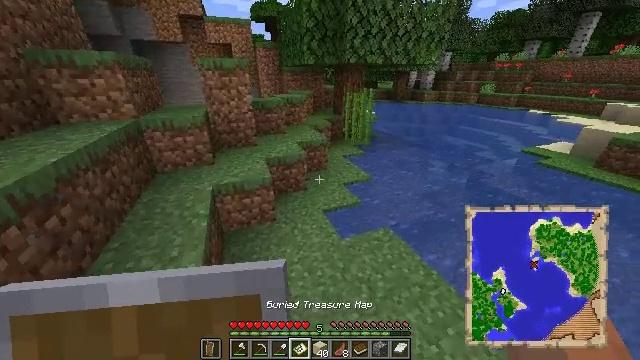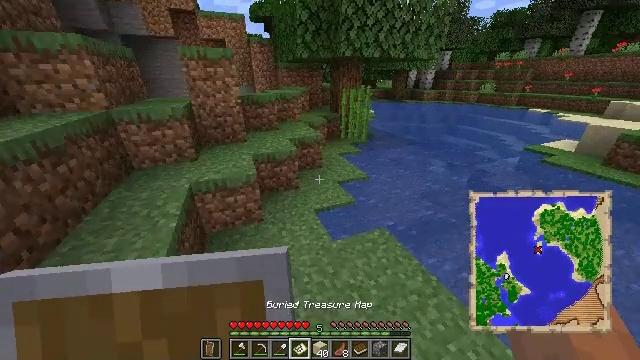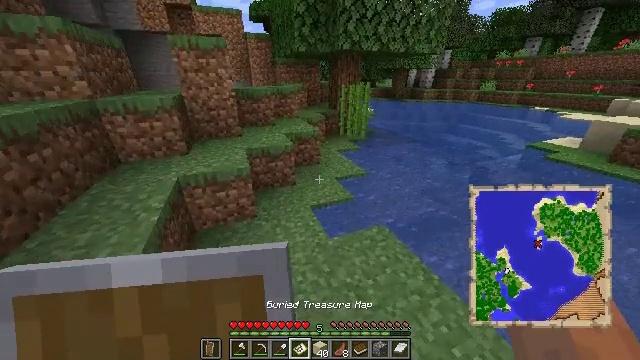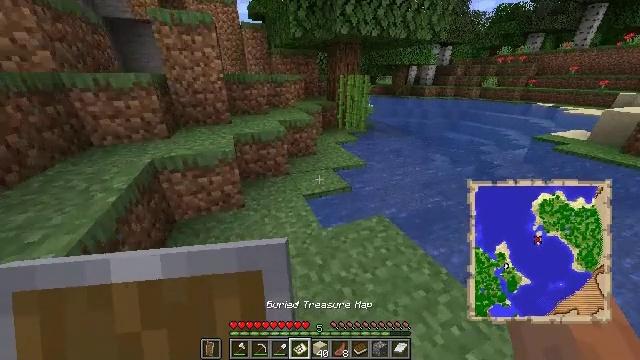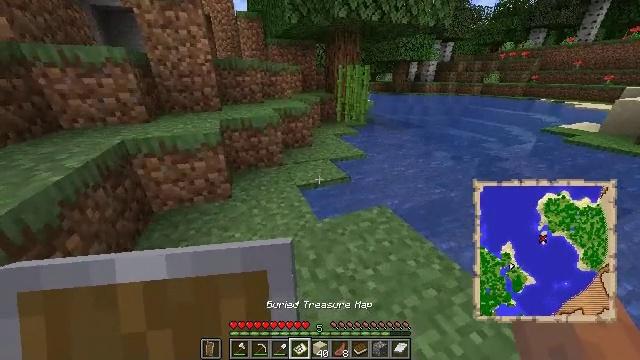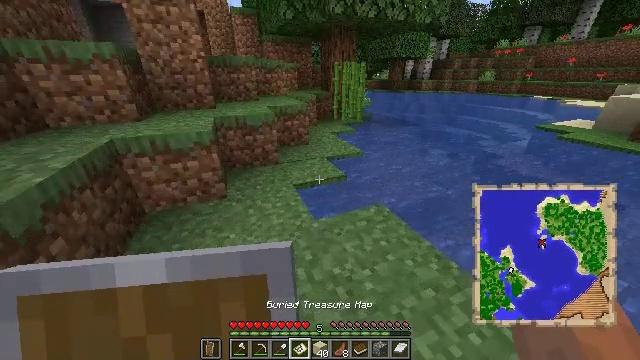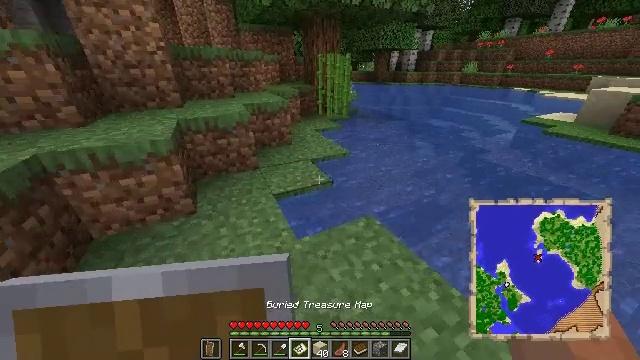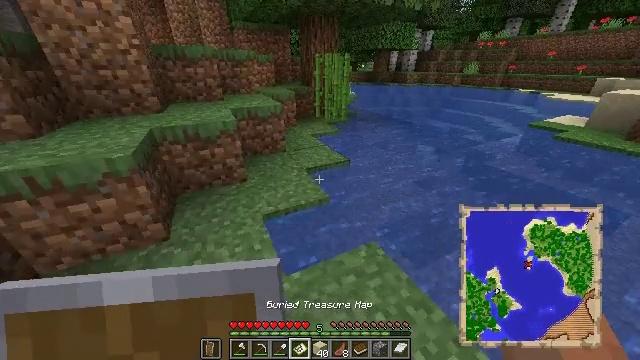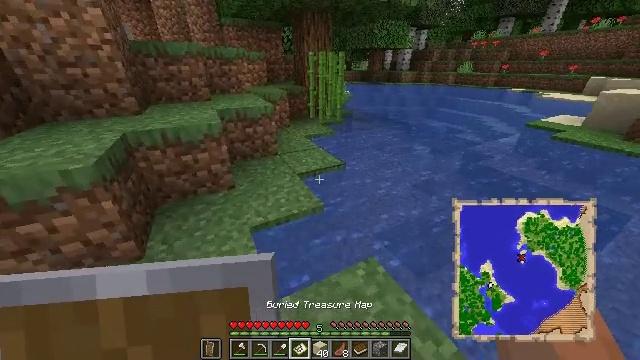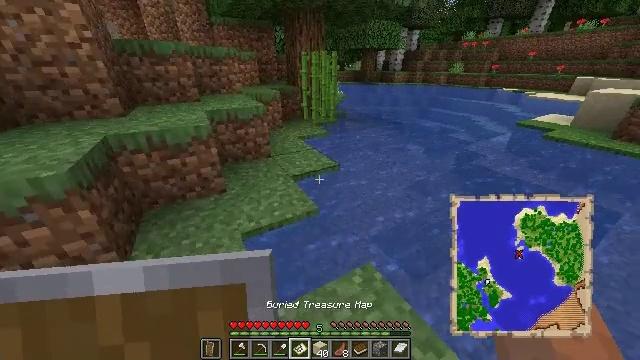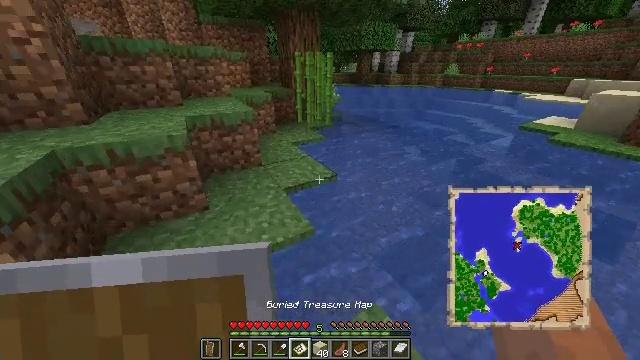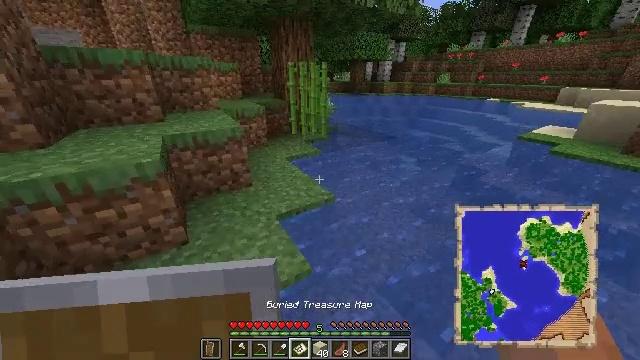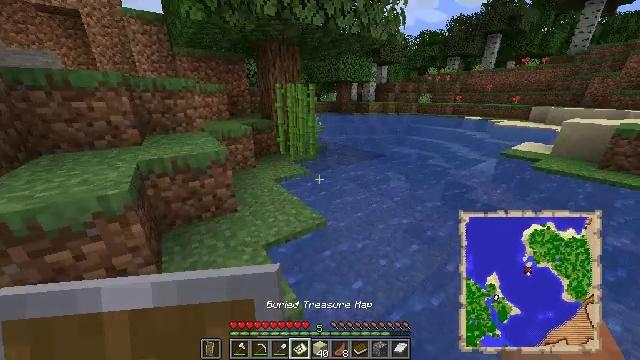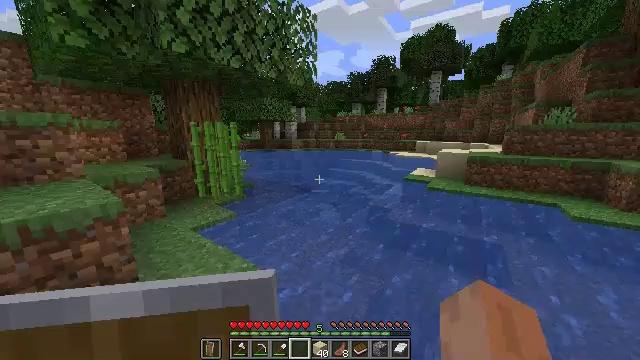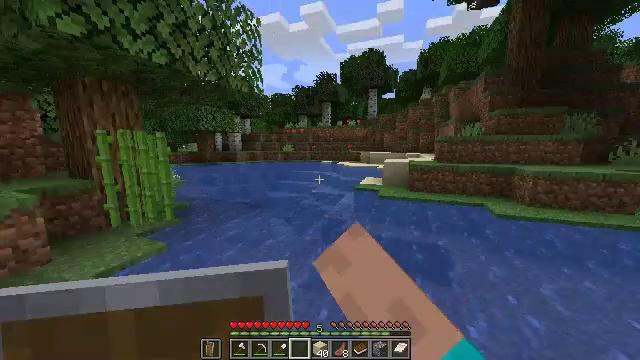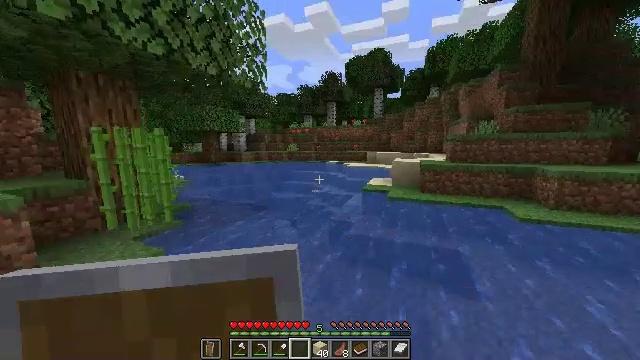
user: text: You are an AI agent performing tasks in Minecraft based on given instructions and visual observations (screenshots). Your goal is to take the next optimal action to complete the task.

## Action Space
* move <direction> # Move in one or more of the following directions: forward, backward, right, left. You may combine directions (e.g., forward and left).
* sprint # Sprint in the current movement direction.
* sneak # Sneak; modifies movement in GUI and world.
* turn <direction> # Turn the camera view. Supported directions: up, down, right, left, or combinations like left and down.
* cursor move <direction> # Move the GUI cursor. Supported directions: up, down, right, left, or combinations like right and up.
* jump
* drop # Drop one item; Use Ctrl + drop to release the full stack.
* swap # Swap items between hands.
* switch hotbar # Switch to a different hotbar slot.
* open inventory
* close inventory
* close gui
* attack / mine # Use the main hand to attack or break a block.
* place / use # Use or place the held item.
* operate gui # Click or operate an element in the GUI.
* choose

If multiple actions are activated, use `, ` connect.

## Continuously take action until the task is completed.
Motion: motion action
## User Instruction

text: Remove a filled map from the inventory.
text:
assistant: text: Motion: move forward, sprint
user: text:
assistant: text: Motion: move forward, sprint
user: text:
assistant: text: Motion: move forward, sprint
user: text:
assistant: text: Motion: move forward, sprint
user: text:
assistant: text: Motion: move forward, sprint
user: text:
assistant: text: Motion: move forward, sprint, turn right and down
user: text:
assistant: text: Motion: move forward, sprint
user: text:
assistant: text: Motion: move forward, sprint, turn right
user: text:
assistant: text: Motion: move forward, sprint, turn right
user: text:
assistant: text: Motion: move forward, turn right
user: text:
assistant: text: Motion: move forward, turn right and up
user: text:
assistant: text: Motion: move forward, turn right and up
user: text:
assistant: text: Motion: move forward, turn right and up, drop
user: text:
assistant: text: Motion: move forward, turn right and up, drop
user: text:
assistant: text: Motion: move forward, turn left, drop
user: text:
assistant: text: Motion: move forward, turn left and down
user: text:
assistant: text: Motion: move forward, turn left, jump
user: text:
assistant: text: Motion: move forward, turn left, jump
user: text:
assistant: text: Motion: sprint, jump